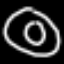
Label: donut